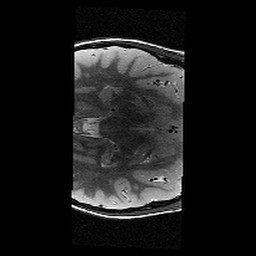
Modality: T2w
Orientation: axial
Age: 10
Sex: male
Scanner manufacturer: siemens
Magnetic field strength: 3 T
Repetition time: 9.23 s
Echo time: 0.067 s